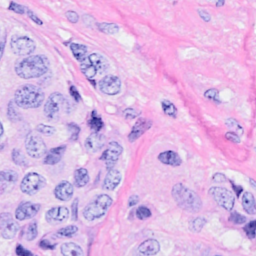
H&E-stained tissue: Breast